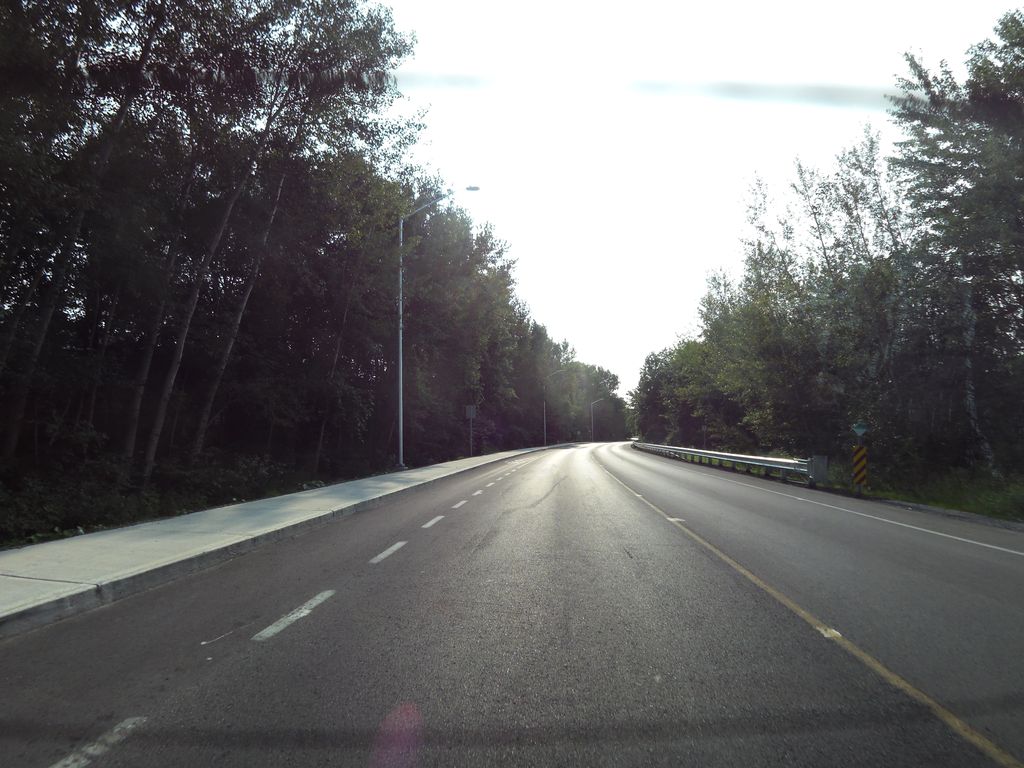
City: ottawa-gatineau